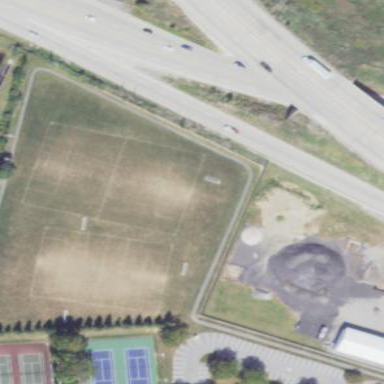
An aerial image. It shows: Soccer pitch for leisure land activities.